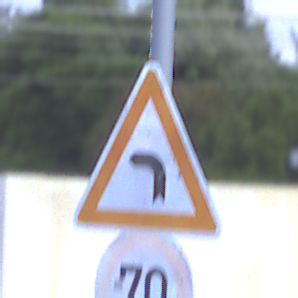
Verkehrszeichen: KurveLinks
Zusatzzeichen unten: Geschwindigkeit70
Umgebung: Outdoor, Suburban
Tageszeit: SunriseSunset
Wetter: PartlyCloudy
Licht: Natural
Jahreszeit: NotSpecified
Kontrast: LowContrast